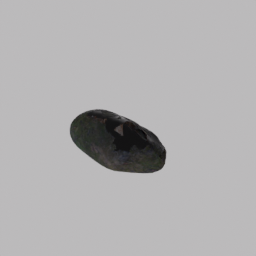
Label: nature